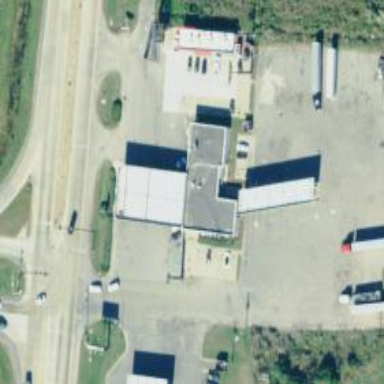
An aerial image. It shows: Convenience shop.